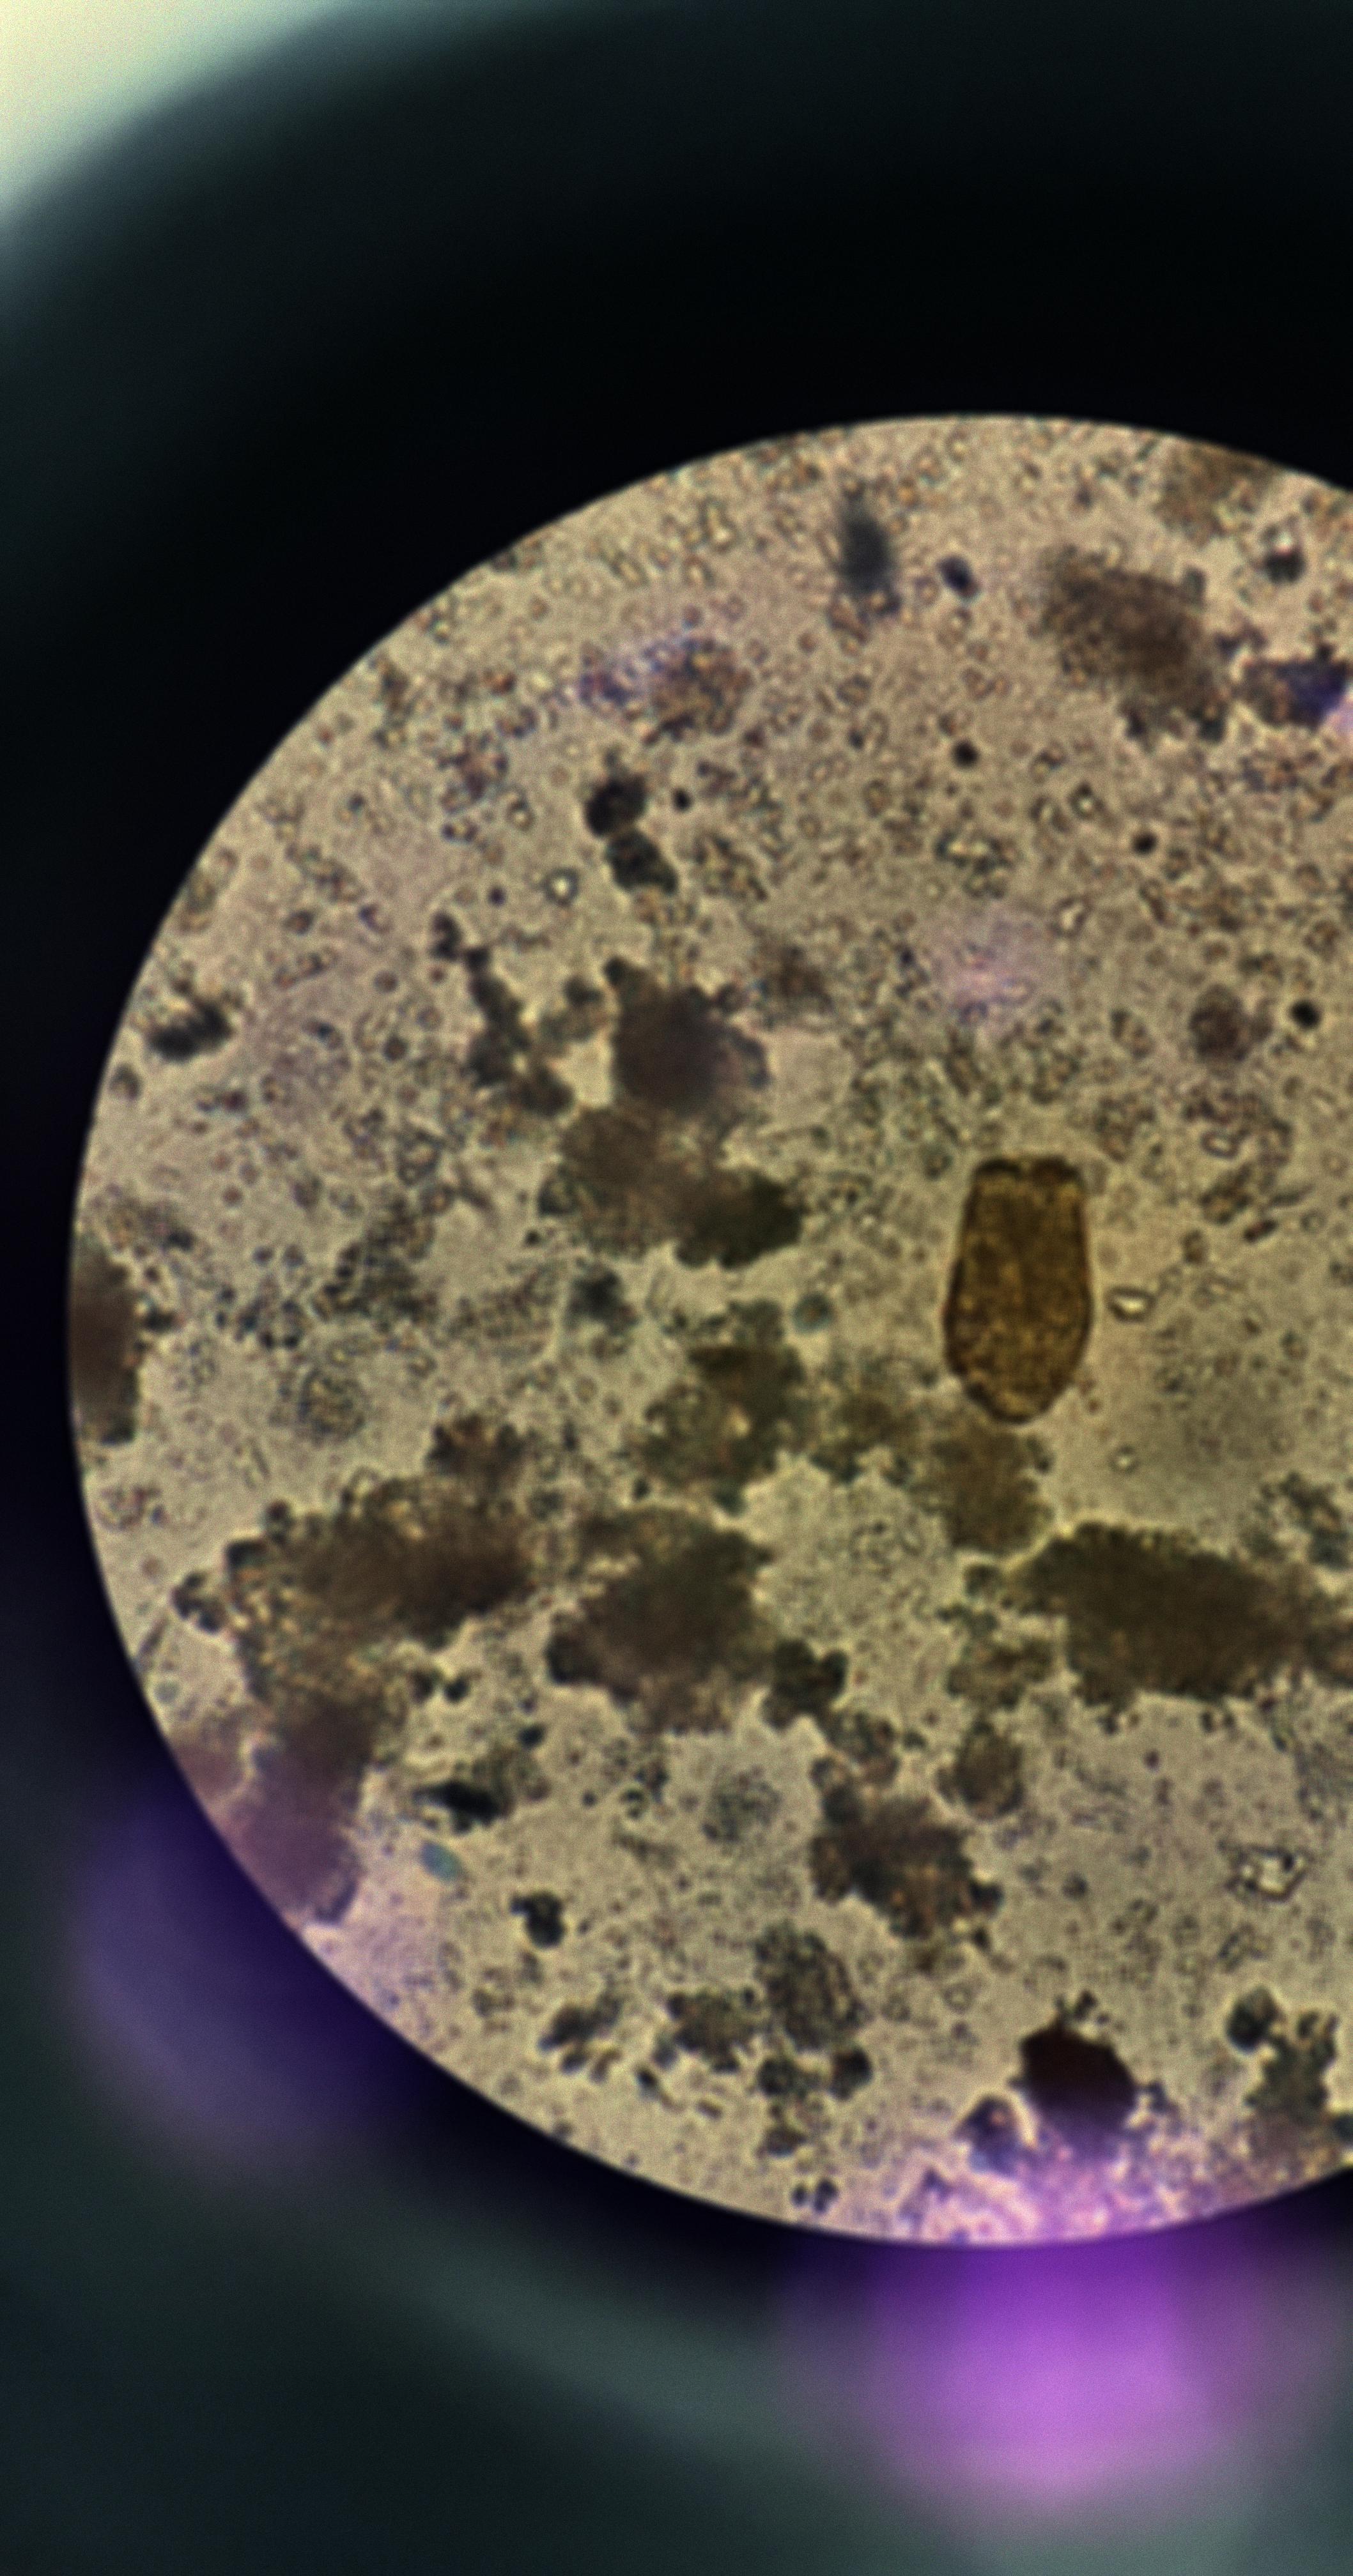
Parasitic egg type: Paragonimus spp